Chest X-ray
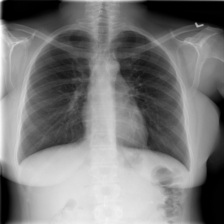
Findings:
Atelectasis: negative
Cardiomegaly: negative
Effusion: negative
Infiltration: positive
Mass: negative
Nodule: negative
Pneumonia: negative
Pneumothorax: negative
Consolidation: negative
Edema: negative
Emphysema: negative
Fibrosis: negative
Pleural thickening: negative
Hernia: negative